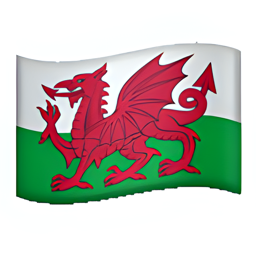
Name: flag for wales
Emoji: 🏴󠁧󠁢󠁷󠁬󠁳󠁿
Group: Flags
Sub-group: subdivision-flag